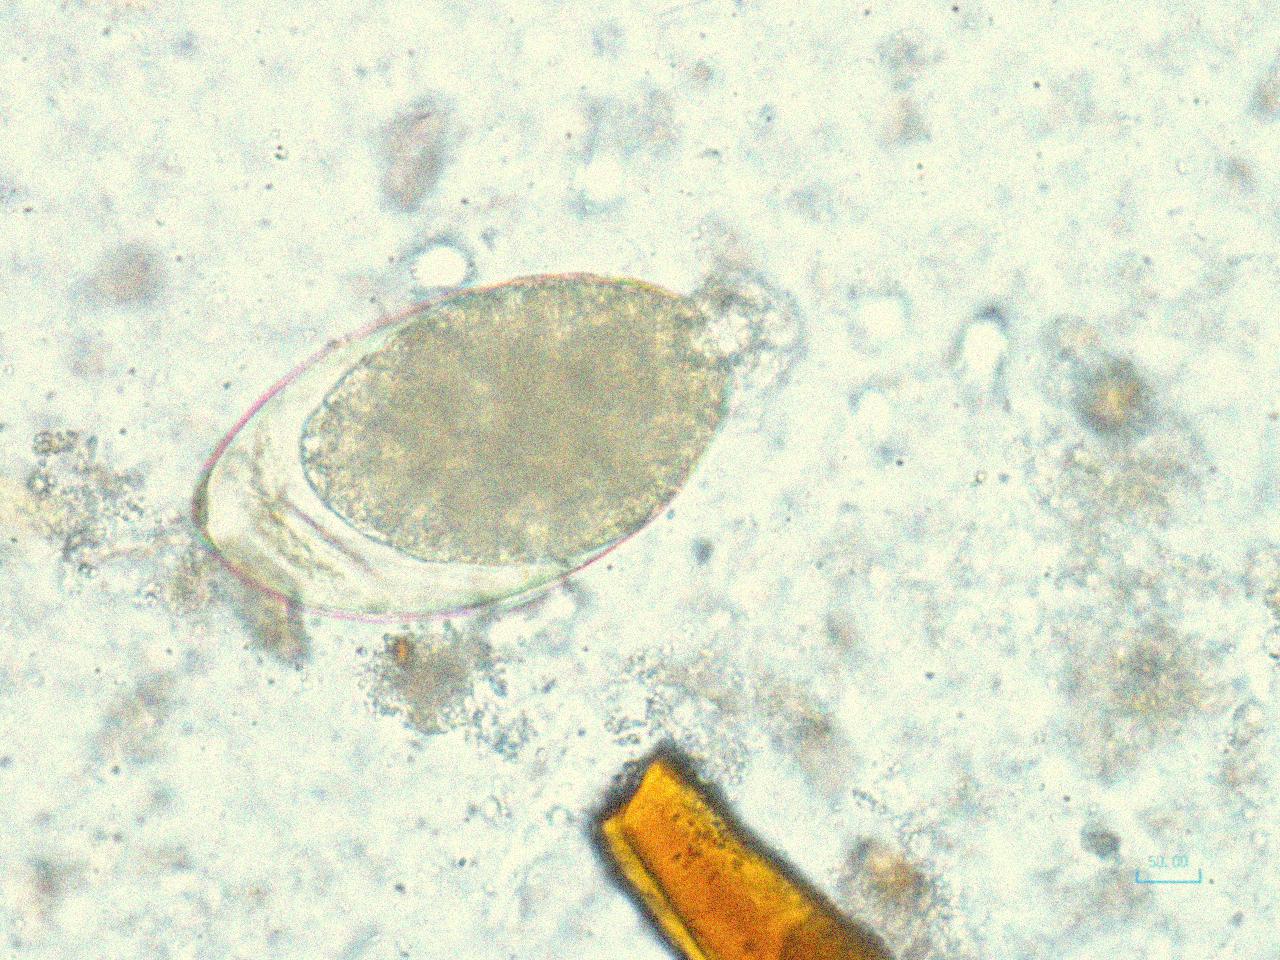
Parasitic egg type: Fasciolopsis buski